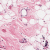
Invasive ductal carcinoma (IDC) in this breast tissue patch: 0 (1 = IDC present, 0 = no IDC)